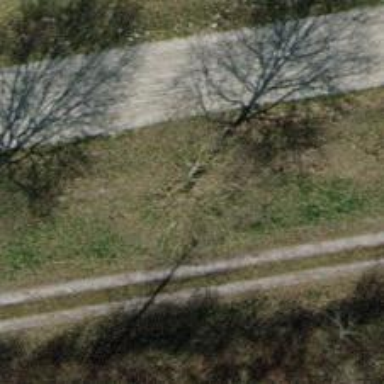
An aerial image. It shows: Beautiful tree with deciduous leaves lined up in avenue.